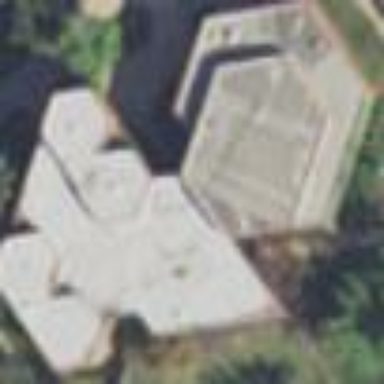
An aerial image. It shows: Arts center located within university building.